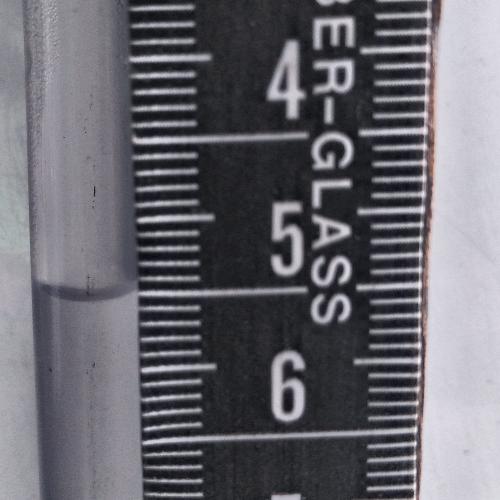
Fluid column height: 5.5 cm